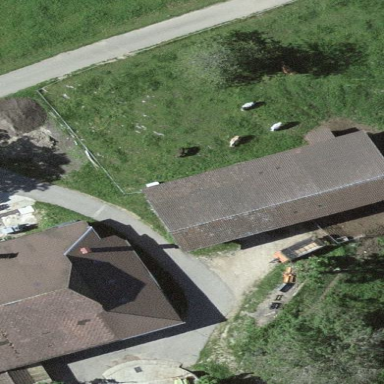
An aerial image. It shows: Rural barn.